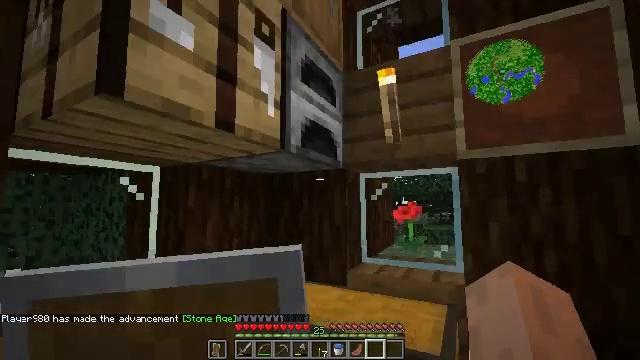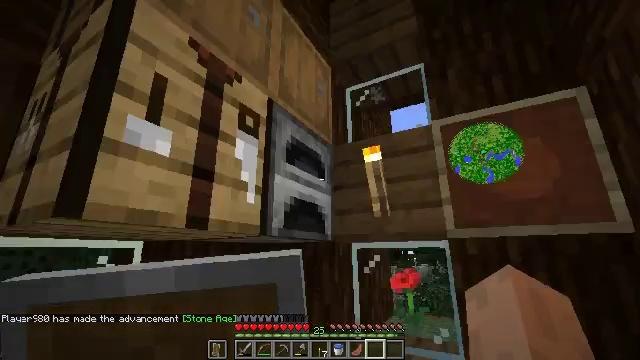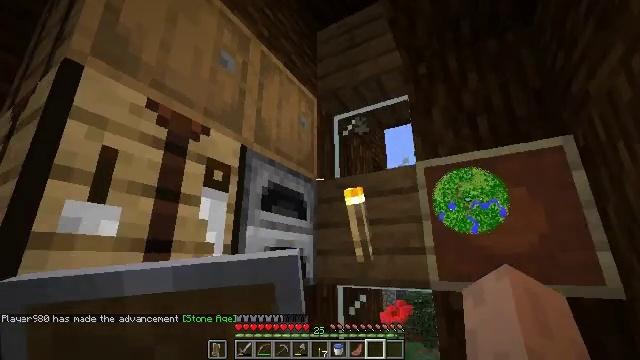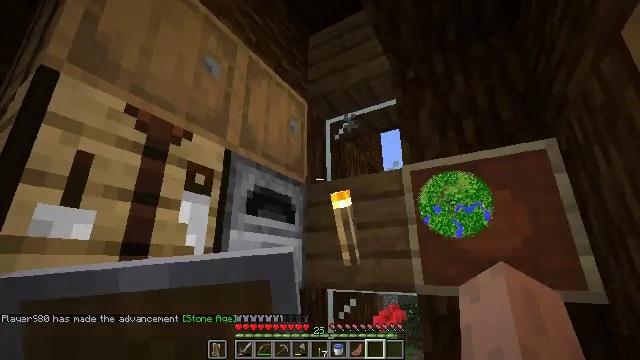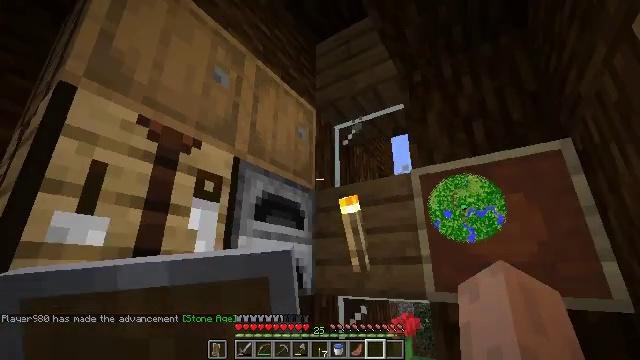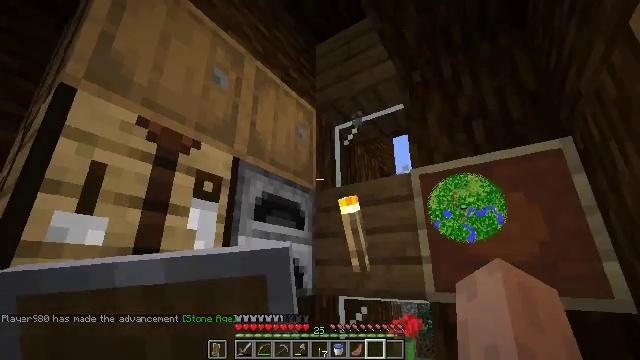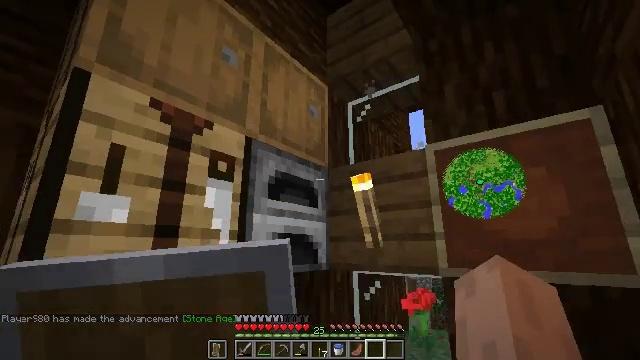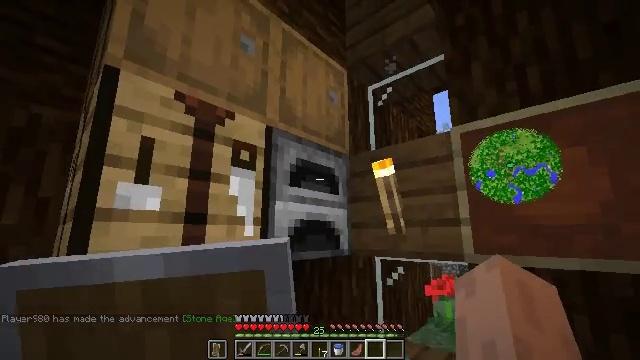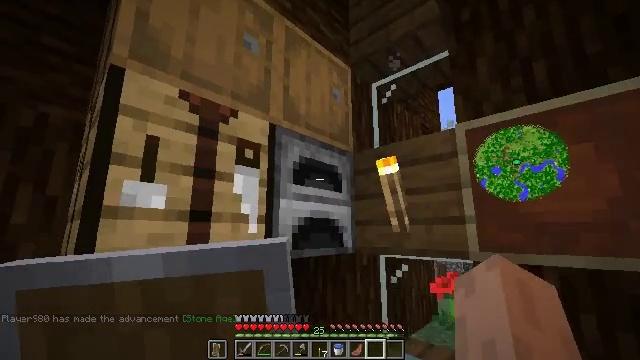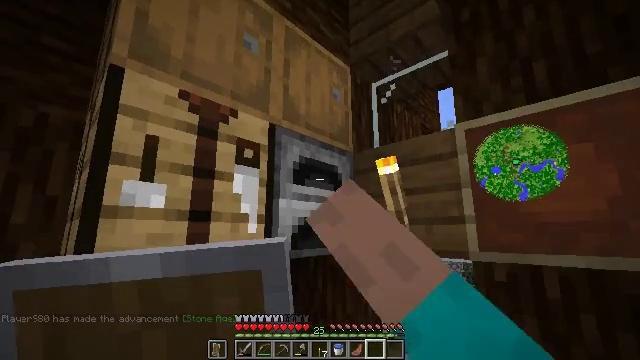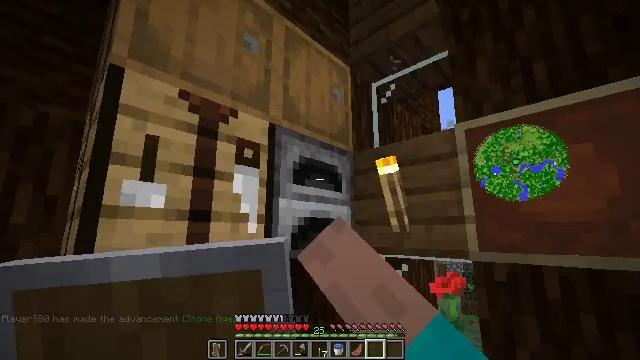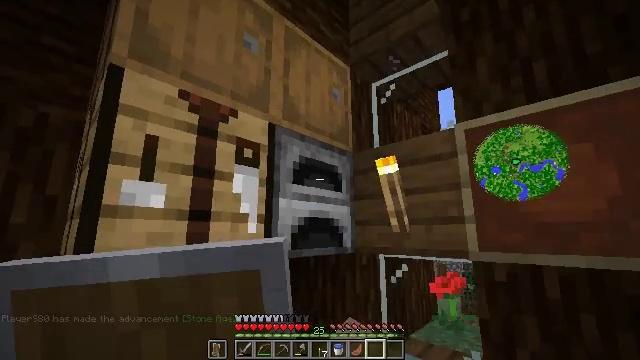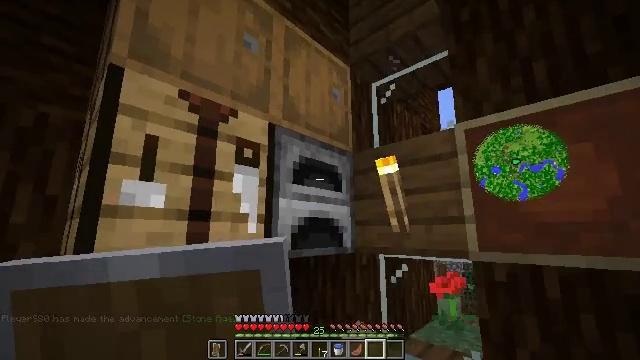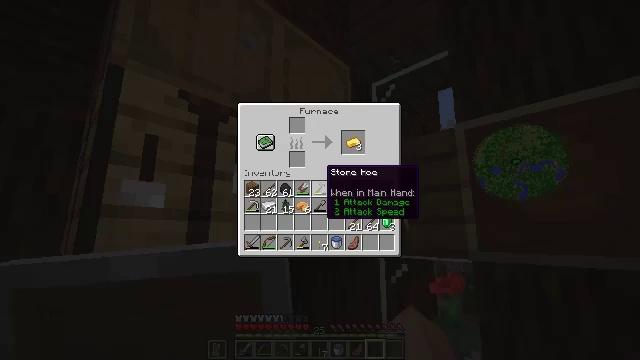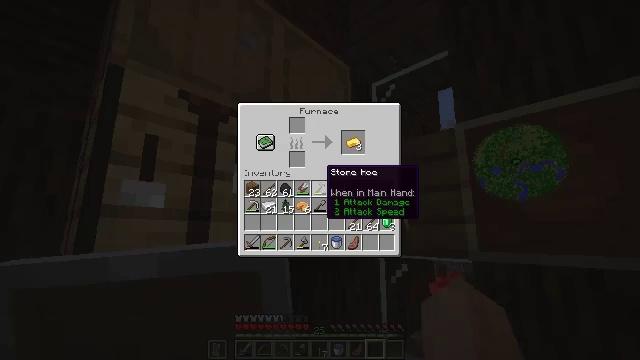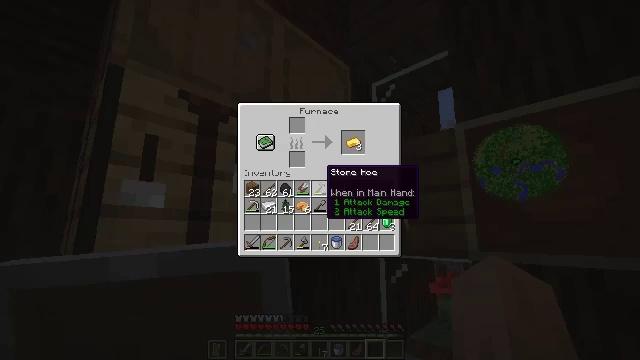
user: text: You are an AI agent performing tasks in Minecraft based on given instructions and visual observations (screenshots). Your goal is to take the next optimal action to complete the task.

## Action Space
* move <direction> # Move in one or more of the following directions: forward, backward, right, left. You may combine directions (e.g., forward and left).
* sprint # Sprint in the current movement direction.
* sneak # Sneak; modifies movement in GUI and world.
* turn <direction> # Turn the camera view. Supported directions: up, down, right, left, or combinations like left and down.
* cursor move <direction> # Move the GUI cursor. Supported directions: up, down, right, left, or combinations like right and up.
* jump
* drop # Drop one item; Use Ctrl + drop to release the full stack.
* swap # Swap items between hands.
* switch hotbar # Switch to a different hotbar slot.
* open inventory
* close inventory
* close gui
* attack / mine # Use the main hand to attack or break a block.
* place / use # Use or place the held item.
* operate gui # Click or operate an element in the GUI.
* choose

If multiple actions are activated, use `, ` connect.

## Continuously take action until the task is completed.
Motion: motion action
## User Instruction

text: Use gold ore and smelt a gold ingot.
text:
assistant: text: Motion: move right, turn up
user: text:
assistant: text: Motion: turn up
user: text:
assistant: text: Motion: no_op
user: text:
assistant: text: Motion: turn left and up
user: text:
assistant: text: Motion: no_op
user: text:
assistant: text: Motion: turn left and down
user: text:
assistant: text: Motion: turn left and down
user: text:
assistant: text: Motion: use / place
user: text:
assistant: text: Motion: use / place
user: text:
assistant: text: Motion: use / place
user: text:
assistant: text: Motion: no_op
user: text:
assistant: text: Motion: no_op
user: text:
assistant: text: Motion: open gui
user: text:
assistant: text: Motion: no_op
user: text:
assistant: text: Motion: no_op
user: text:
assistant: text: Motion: no_op
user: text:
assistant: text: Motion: no_op
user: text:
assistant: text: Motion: no_op
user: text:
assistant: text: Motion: cursor move right
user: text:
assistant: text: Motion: no_op
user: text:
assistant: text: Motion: cursor move right and up
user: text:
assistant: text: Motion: cursor move up
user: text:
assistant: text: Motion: cursor move up
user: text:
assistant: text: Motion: sneak, cursor move up
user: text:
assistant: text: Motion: sneak, operate gui
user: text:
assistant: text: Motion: sneak, operate gui
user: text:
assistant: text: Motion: sneak
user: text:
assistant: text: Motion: sneak
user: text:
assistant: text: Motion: no_op
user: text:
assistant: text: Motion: no_op